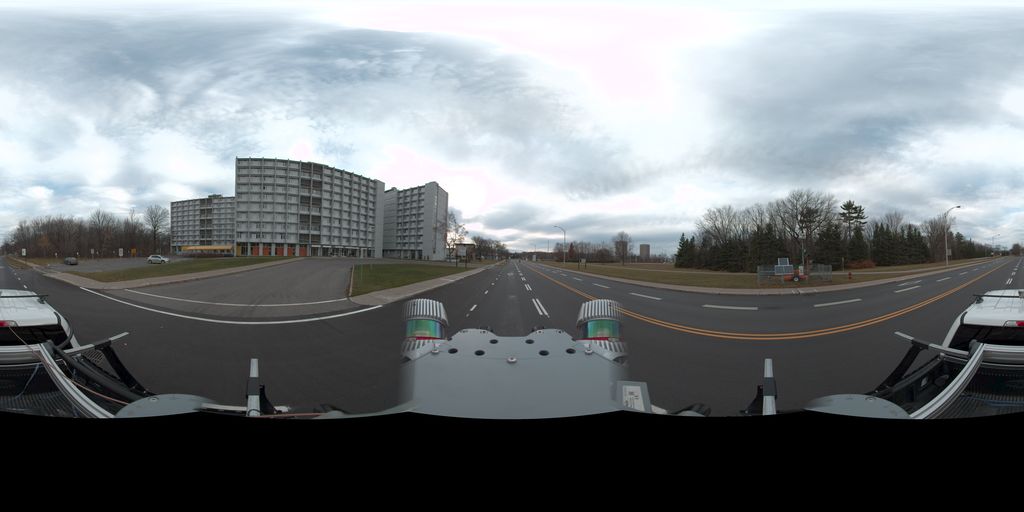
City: quebec_city